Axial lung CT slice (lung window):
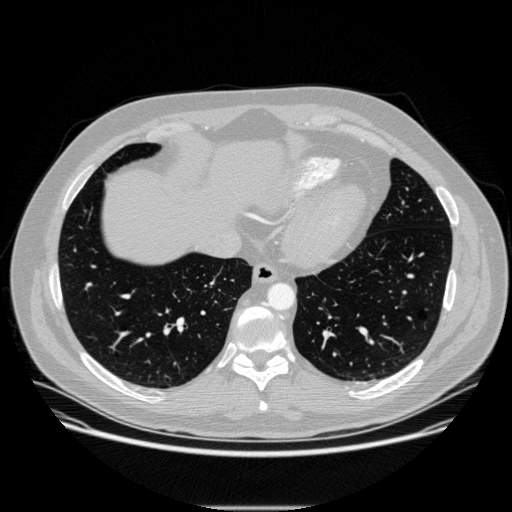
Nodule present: no